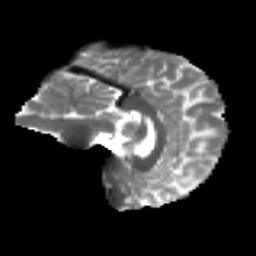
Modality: T2w
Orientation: sagittal
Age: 26
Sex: male
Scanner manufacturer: ge
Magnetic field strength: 3 T
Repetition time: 7.8 s
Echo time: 0.0608 s